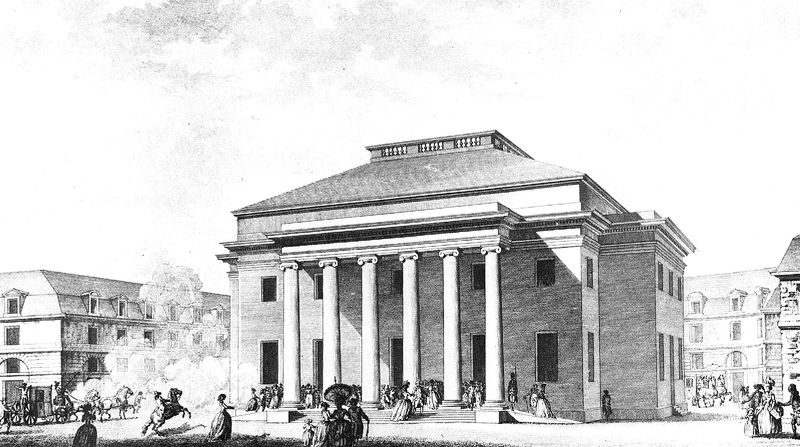
Titel: Das Theater von Besancon
Künstler: Claude Nicolas Ledoux
Standort: Doubs, Theater Besancon (EU - F - Franche-Comté)
Schlagwörter: himmel, schatten, weiß, wolken, frauen, menschen, stadt, damen, fenster, grau, kleider, licht, schwarz, straße, säulen, tür, zeichnung, dach, gebäude, haus, schirm, sonnenschirm, wand, häuser, gehen, rauch, klassizismus, theater, pferd, pferde, reiter, räder, balkon, bogen, fassade, kutsche, kutschen, platz, wagen, treppe, soldaten, stufen, eingang, balustrade, stich, staub, kapitelle, kapitell, portal, gesims, voluten, ionisch, portikus, volute, dorisch, schnecken, kupferstich, stockwerke, hau, gebälk, ionische ordnung, pferdekutsche, menschengruppen, diorisch